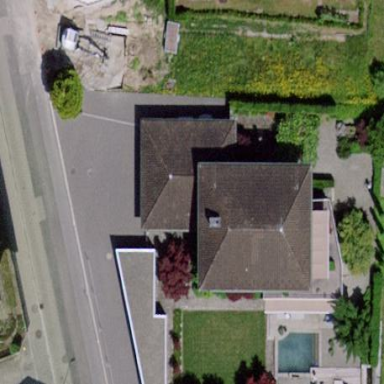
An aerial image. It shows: Garage.